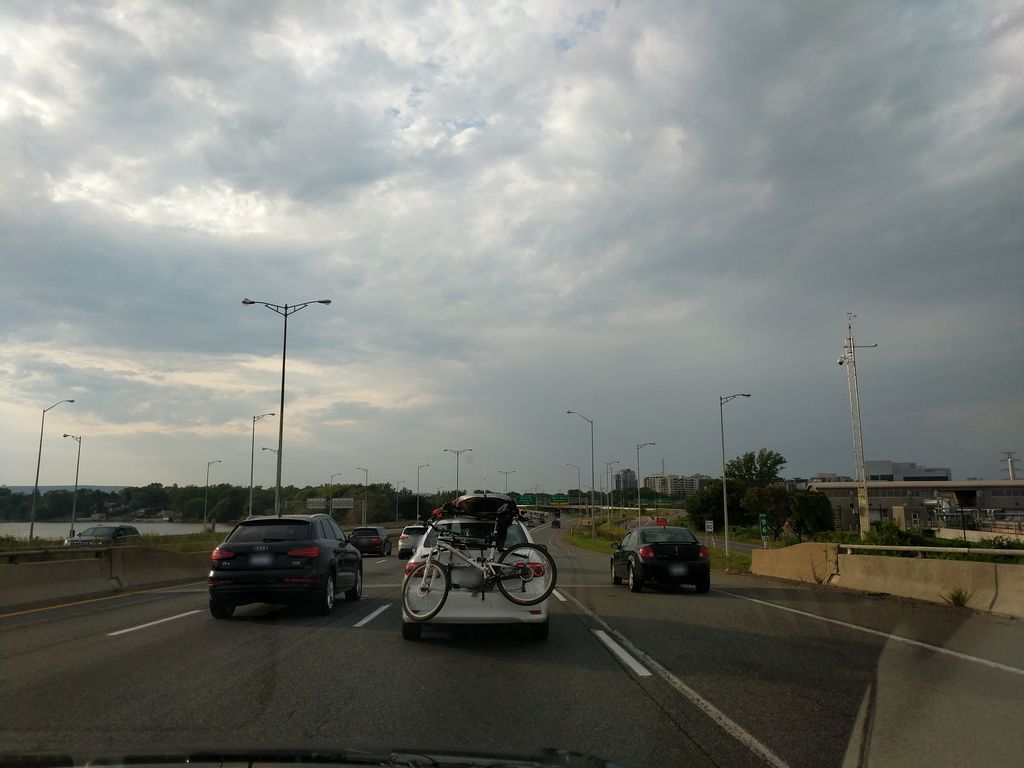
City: hamilton